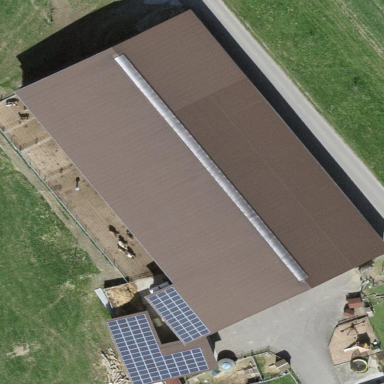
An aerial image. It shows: Farm building.